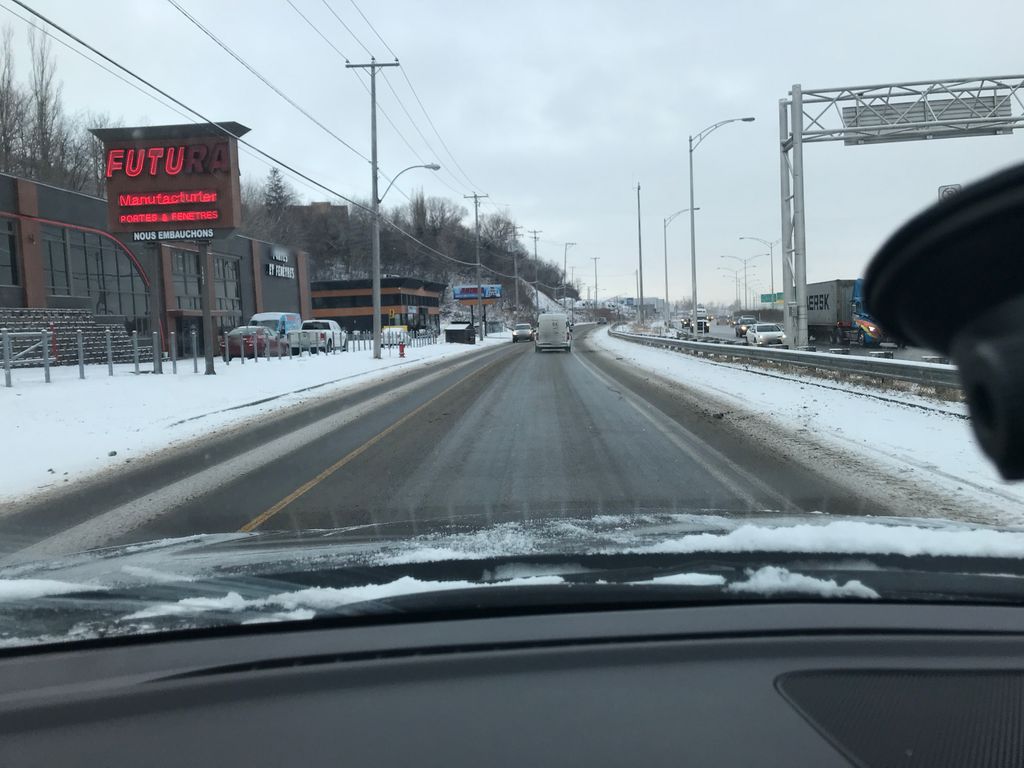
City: quebec_city